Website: ulta-beauty
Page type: billing-address
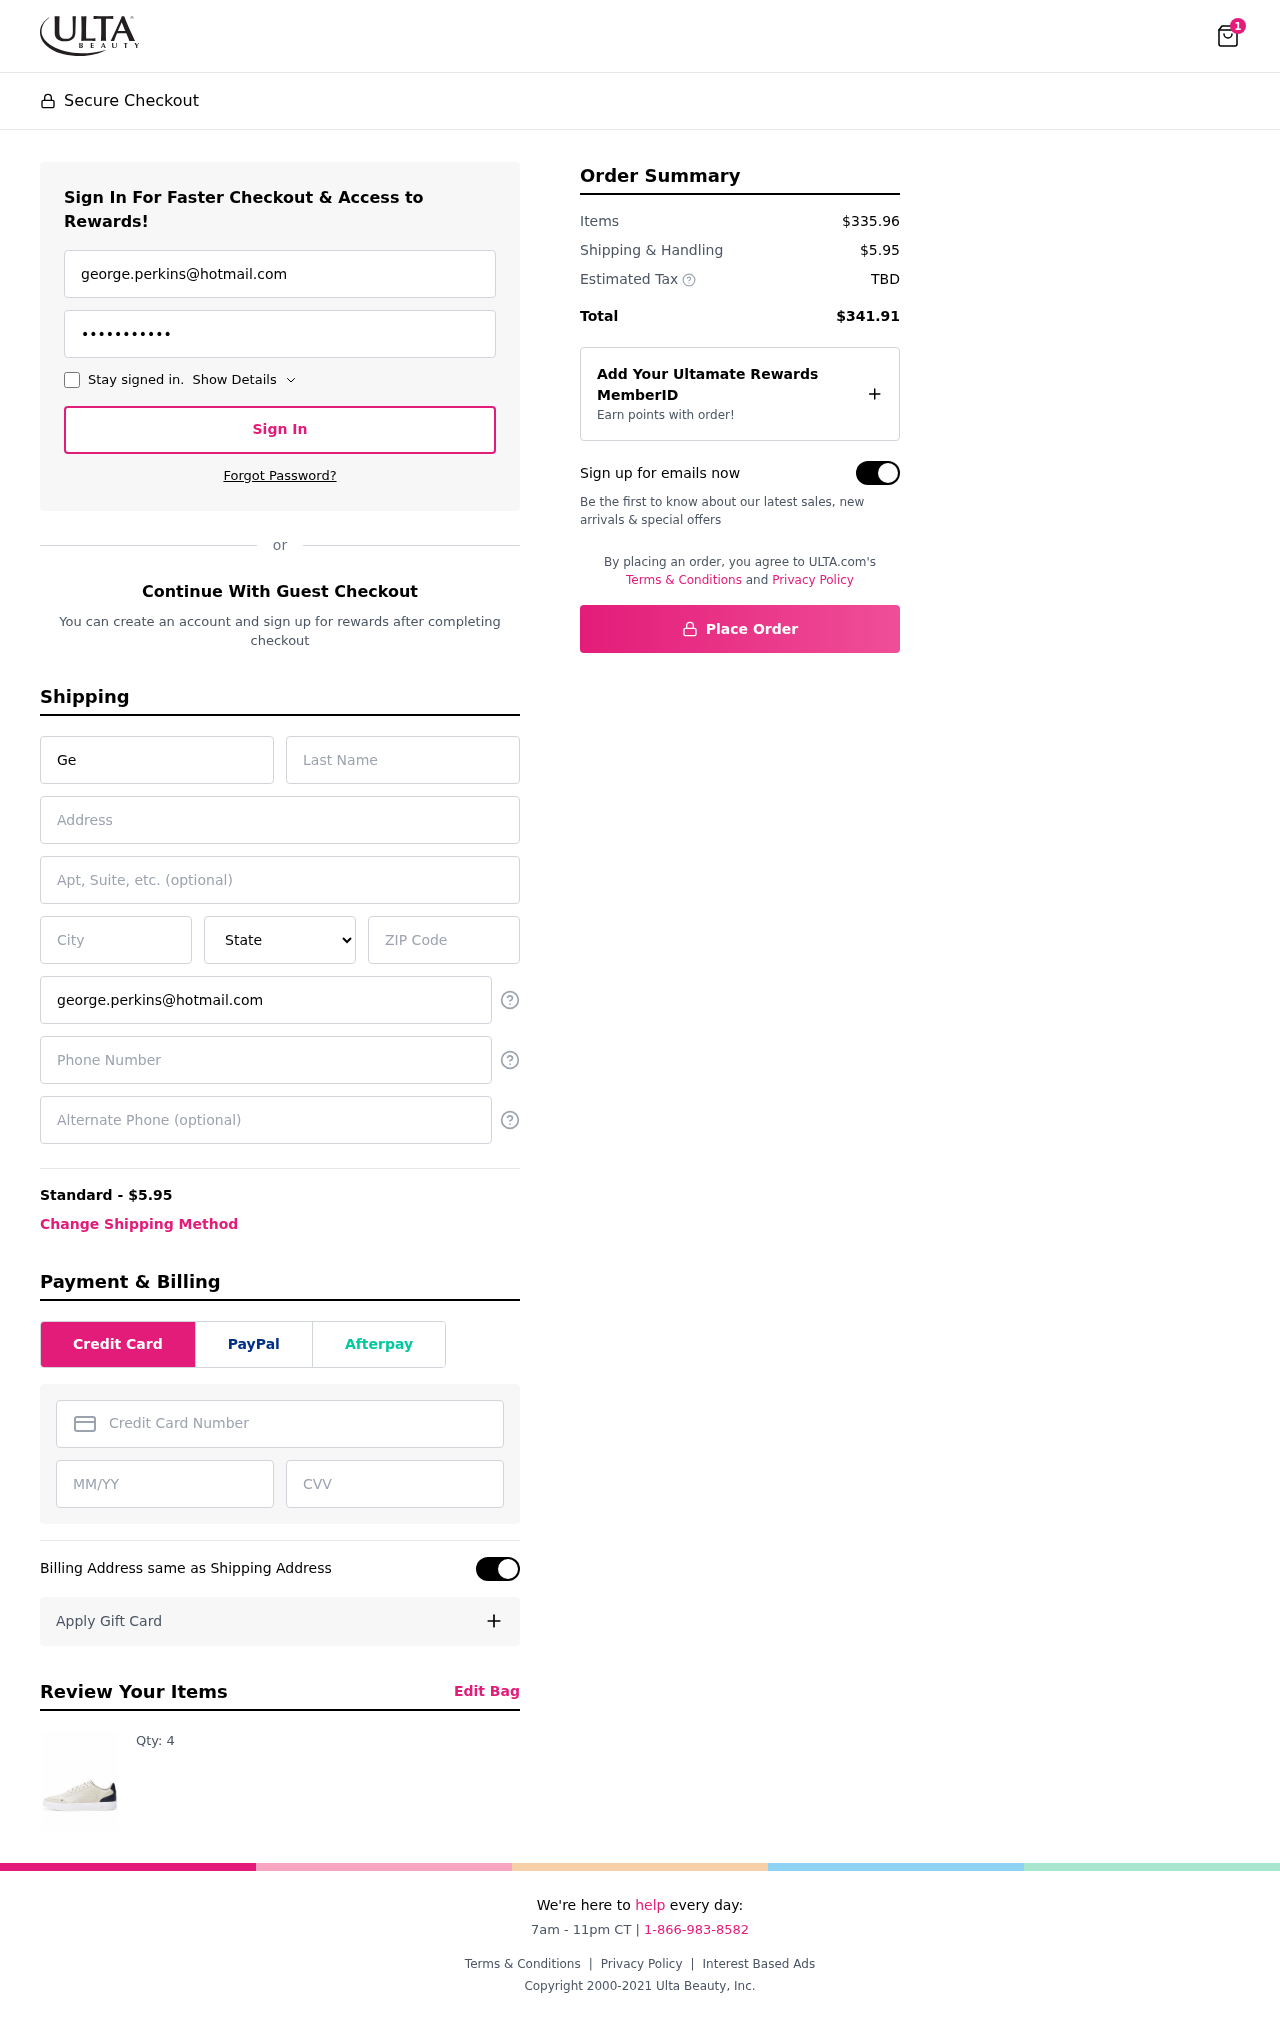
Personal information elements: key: PII_STATE
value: Arkansas
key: PII_EMAIL
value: george.perkins@hotmail.com
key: PII_FIRSTNAME
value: George
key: PII_LASTNAME
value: Perkins
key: PII_STREET
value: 615 Jenkins Mission Suite 373
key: PII_CITY
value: South Erin
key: PII_POSTCODE
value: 80711
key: PII_PHONE
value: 9635184891
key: PII_CARD_NUMBER
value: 5273 2251 1862 7209
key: PII_CARD_EXPIRY
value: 06/26
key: PII_CARD_CVV
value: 282
Product elements: key: PRODUCT1_QUANTITY
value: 4
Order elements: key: ORDER_NUM_ITEMS
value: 1
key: ORDER_SHIPPING_COST
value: $5.95
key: ORDER_SUBTOTAL
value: $335.96
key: ORDER_TOTAL
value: $341.91